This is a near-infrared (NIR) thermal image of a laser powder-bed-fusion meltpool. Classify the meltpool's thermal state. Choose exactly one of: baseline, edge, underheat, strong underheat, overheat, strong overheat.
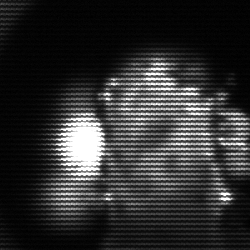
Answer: strong underheat